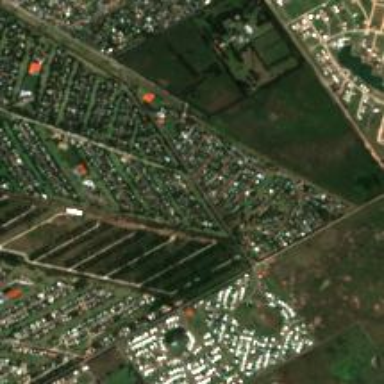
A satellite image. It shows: Gated residential area in neighbourhood. The residential landuse is enclosed by fence.